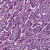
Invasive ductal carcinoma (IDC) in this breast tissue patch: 1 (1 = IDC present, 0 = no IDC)